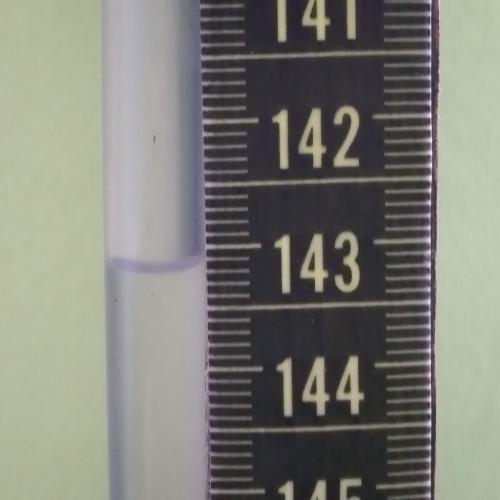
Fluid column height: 143.1 cm